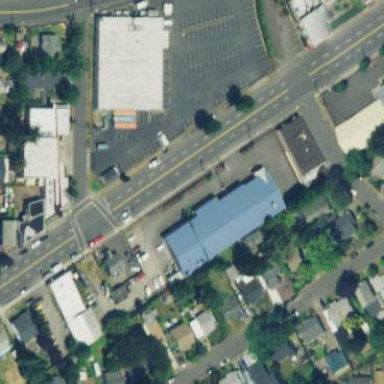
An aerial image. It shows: Building that houses car repair shop.